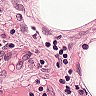
Metastatic tissue present: no